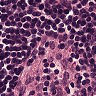
Metastatic tissue present: no